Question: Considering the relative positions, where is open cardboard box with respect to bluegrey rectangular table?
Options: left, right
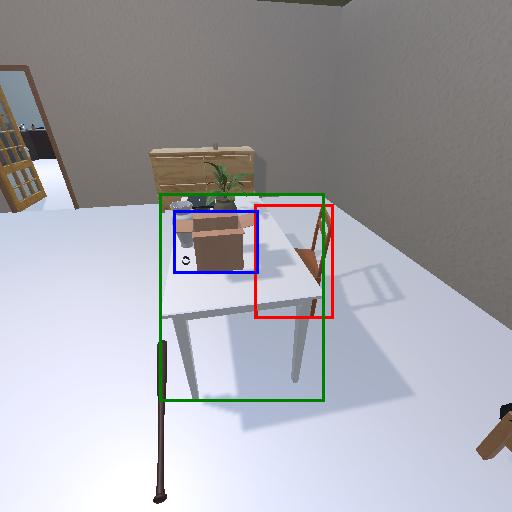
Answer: left